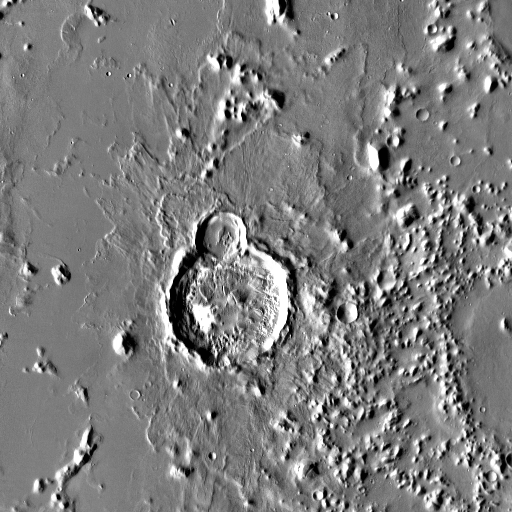
Crater classes present: Background, Other, Layered, Buried